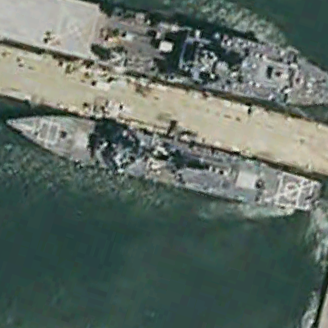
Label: destroyer